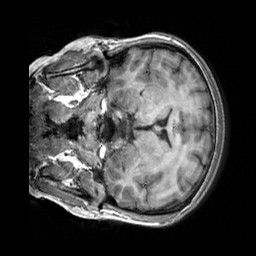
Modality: T1w
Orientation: coronal
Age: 27
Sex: female
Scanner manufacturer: siemens
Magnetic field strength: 3 T
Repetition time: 2.3 s
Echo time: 0.00303 s